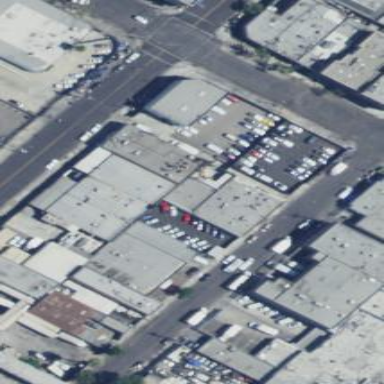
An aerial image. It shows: Factory building.